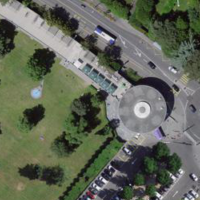
EUNIS habitat code: 53
Species observed at this site:
Cyanistes caeruleus
Anas platyrhynchos
Sturnus vulgaris
Aythya ferina
Aythya fuligula
Passer domesticus
Coloeus monedula
Columba palumbus
Chroicocephalus ridibundus
Cygnus olor
Carpinus betulus
Parus major
Erithacus rubecula
Phytolacca americana
Mergus merganser
Garrulus glandarius
Columba livia